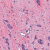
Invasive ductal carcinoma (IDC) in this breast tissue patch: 1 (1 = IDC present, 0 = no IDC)